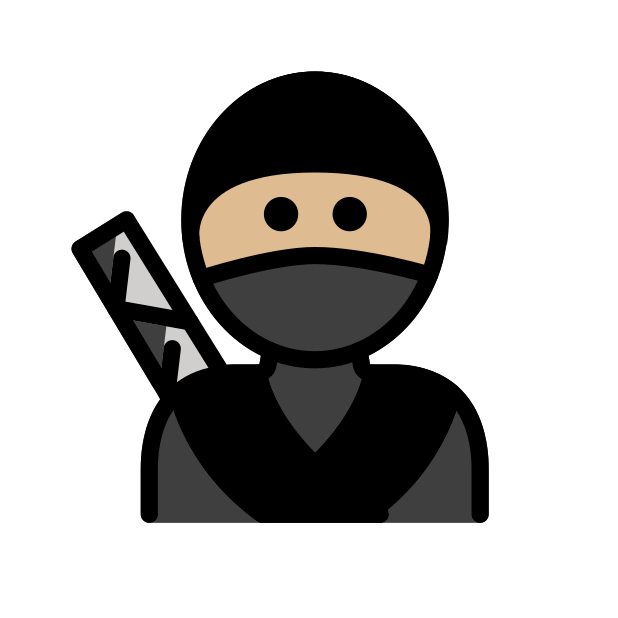
ninja: medium-light skin tone